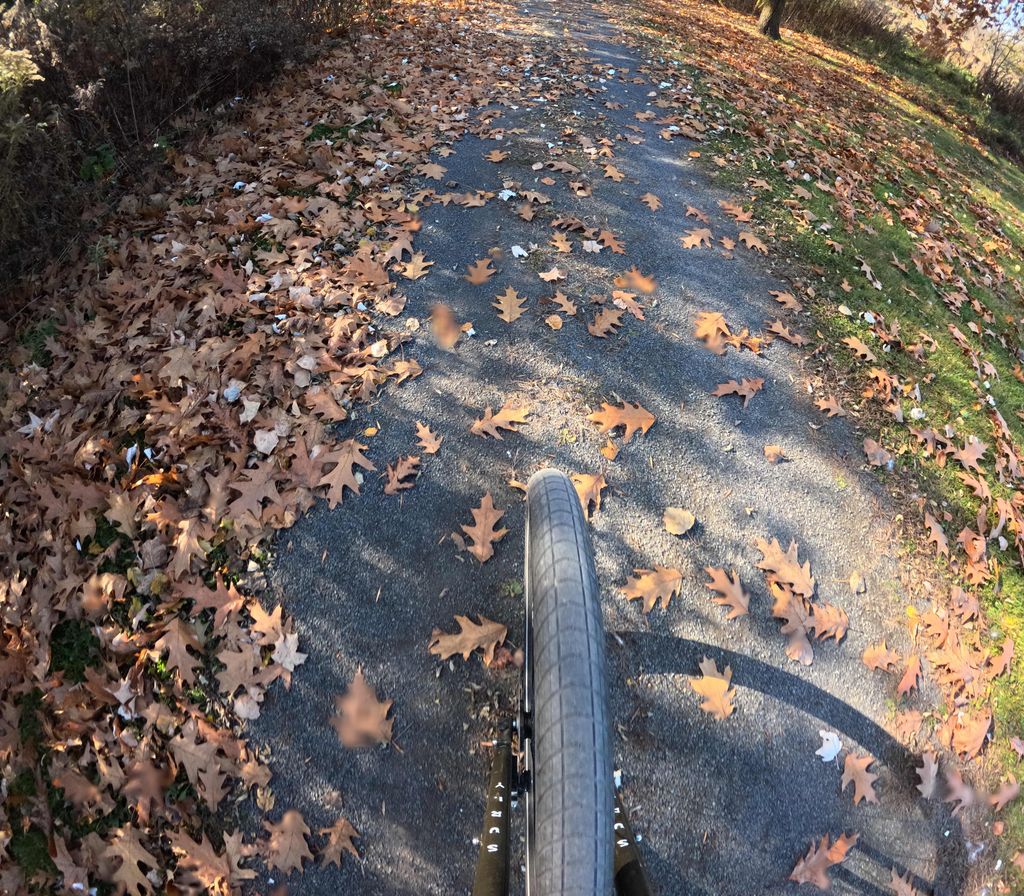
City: ottawa-gatineau